Question: I want to rotate an image with transparent background fill to uncovered zone.
I refereed <URL> official documentation with syntax
'''
// Rotate
$rotate = imagerotate($source, $degrees, 0);
'''
but did not get success.
After rotation I am getting image with black color fill to uncovered zone. like below

Original image is <URL>
I also have tried below command
'''
$> convert -rotate 5 image.png image_rotated.png
'''
Reference is <URL>
Above command I have used on png and jpg image, but I didn't get fruits..
Now I don't know where the things are going wrong ?? is there any problems with versions of library I am using ??
My php version is 'PHP 5.4.9-4ubuntu2.4'
Thanks in advance.
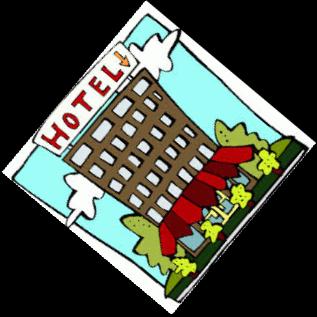
Answer: Following command worked for me on 'Debian wheezy 7.5' with 'mageMagick 6.7.7-10'.
'''
convert -background "rgba(0,0,0,0)" -rotate 5 images.jpg new.png
'''
Specify '-background "rgba(0,0,0,0)"' it will set transparent background fill for output image. Also make sure to save output image in '.png' format (which supports transparency)
Hope It will help. :)
Note: By default '-rotate' option uses color to fill background.
Make sure 'imagemagick' package is installed properly.
check version details:
'''
$convert --version
Version: ImageMagick 6.7.7-10 2014-03-08 Q16 http://www.imagemagick.org
Copyright: Copyright (C) <PHONE> ImageMagick Studio LLC
Features: OpenMP
'''
If you are not getting similar output try checking for installation of package.
'''
$sudo dpkg --get-selection | grep imagemagick
'''
You might want to install that if its status is 'deinstalled' in output of above command.
'''
$sudo apt-get install imagemagick
'''